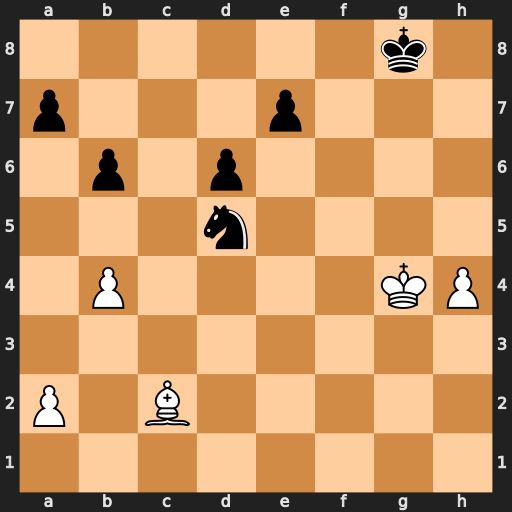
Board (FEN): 6k1/p3p3/1p1p4/3n4/1P4KP/8/P1B5/8
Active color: w
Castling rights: -
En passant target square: -
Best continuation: Bb3 e6 Bxd5